Question: I'm totally new to and I'm trying to develop an application with a main menu and sub menus and i don't know how to start. All examples that I found are using that pop up windows as sub menu.
Here is an example of what I'm going to do. Any suggestion on how to start and what to use in PyQt5 please ?

The main menu is on the right and a sub menu is on the left
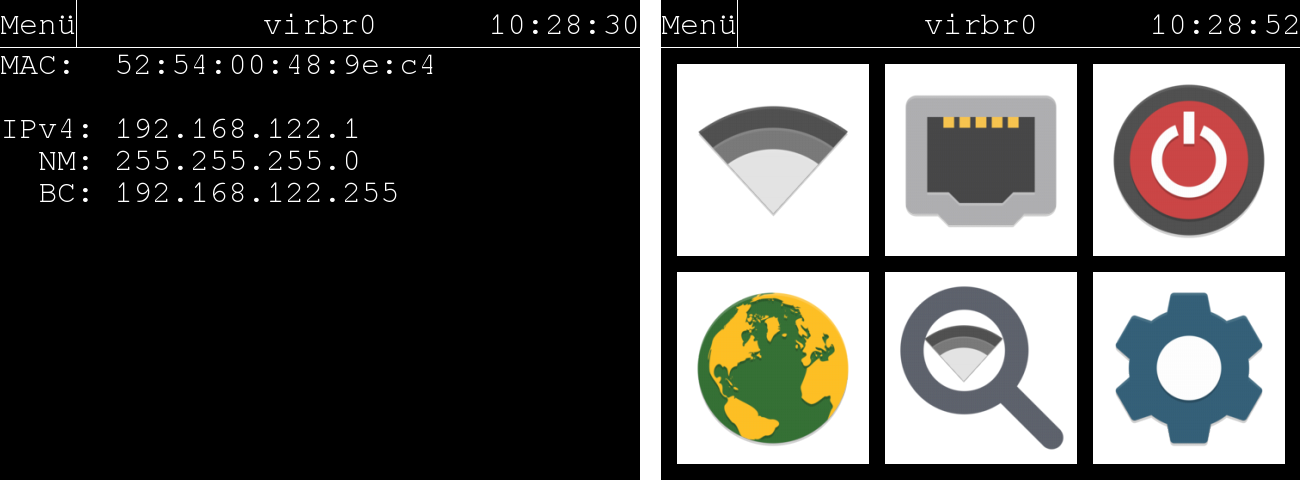
Answer: To make the main menu you can use 'QListWidget' in the icon mode, and to exchange the pages you can use 'QStackedLayout':
'''
import sys
from PyQt5 import QtCore, QtGui, QtWidgets
class Page(QtWidgets.QWidget):
clicked = QtCore.pyqtSignal()
def __init__(self, content, parent=None):
super(Page, self).__init__(parent)
lay = QtWidgets.QVBoxLayout(self)
button = QtWidgets.QPushButton("Back")
button.clicked.connect(self.clicked)
lay.addWidget(button)
lay.addWidget(content)
class Widget(QtWidgets.QWidget):
def __init__(self, parent=None):
super(Widget, self).__init__(parent)
lay = QtWidgets.QVBoxLayout(self)
self.stacked = QtWidgets.QStackedWidget()
lay.addWidget(self.stacked)
self.listWidget = QtWidgets.QListWidget()
self.listWidget.setViewMode(QtWidgets.QListView.IconMode)
self.listWidget.setIconSize(QtCore.QSize(128, 128))
self.listWidget.itemClicked.connect(self.onItemClicked)
self.stacked.addWidget(self.listWidget)
for icon, content in [("alarms.png", QtWidgets.QTextEdit() ),
("fitness.png", QtWidgets.QMdiArea() ),
("navigation.png", QtWidgets.QTableWidget(4, 4) ),
("notifications.png", QtWidgets.QListWidget() )]:
p = Page(content)
p.clicked.connect(lambda: self.stacked.setCurrentIndex(0))
self.addPage(QtGui.QIcon(icon), p)
def addPage(self, icon, widget):
it = QtWidgets.QListWidgetItem()
it.setIcon(icon)
self.listWidget.addItem(it)
self.stacked.addWidget(widget)
it.setData(QtCore.Qt.UserRole, self.listWidget.count())
def onItemClicked(self, it):
ix = it.data(QtCore.Qt.UserRole)
self.stacked.setCurrentIndex(ix)
if __name__ == '__main__':
app = QtWidgets.QApplication(sys.argv)
w = Widget()
w.resize(640, 480)
w.show()
sys.exit(app.exec_())
'''